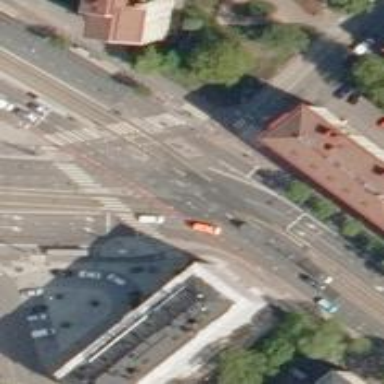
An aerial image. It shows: Tram level crossing on railway.